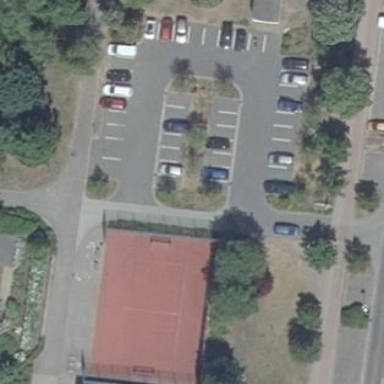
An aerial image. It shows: Multi-sport pitch on leisure land.